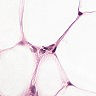
Metastatic tissue present: no